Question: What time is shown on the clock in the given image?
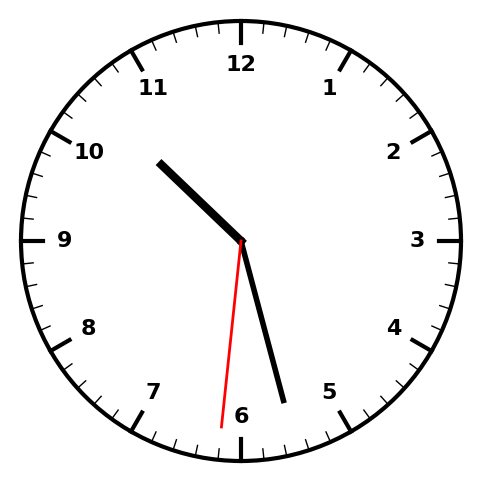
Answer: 10:27:31